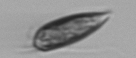
Label: Prorocentrum_triestinum